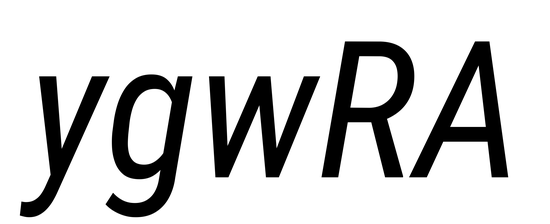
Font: Roboto-Italic_Condensed_Italic